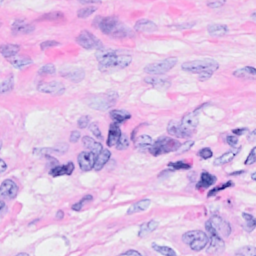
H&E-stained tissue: Breast